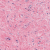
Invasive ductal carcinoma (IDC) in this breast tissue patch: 0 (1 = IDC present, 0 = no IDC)